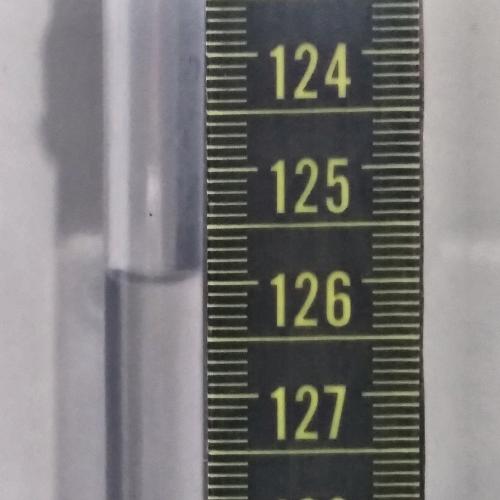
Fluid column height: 125.9 cm